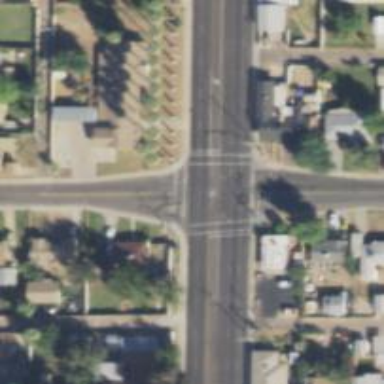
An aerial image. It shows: Solid stop line on the road marking.